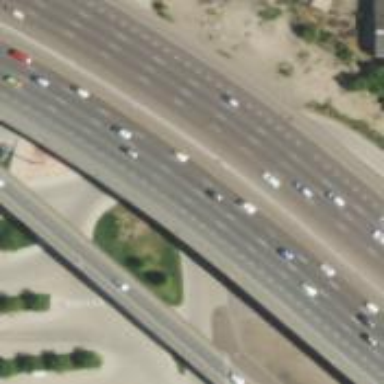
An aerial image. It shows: Viaduct bridge on motorway.